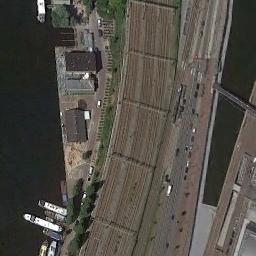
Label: railway